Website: home-depot
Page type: delivery-shipping
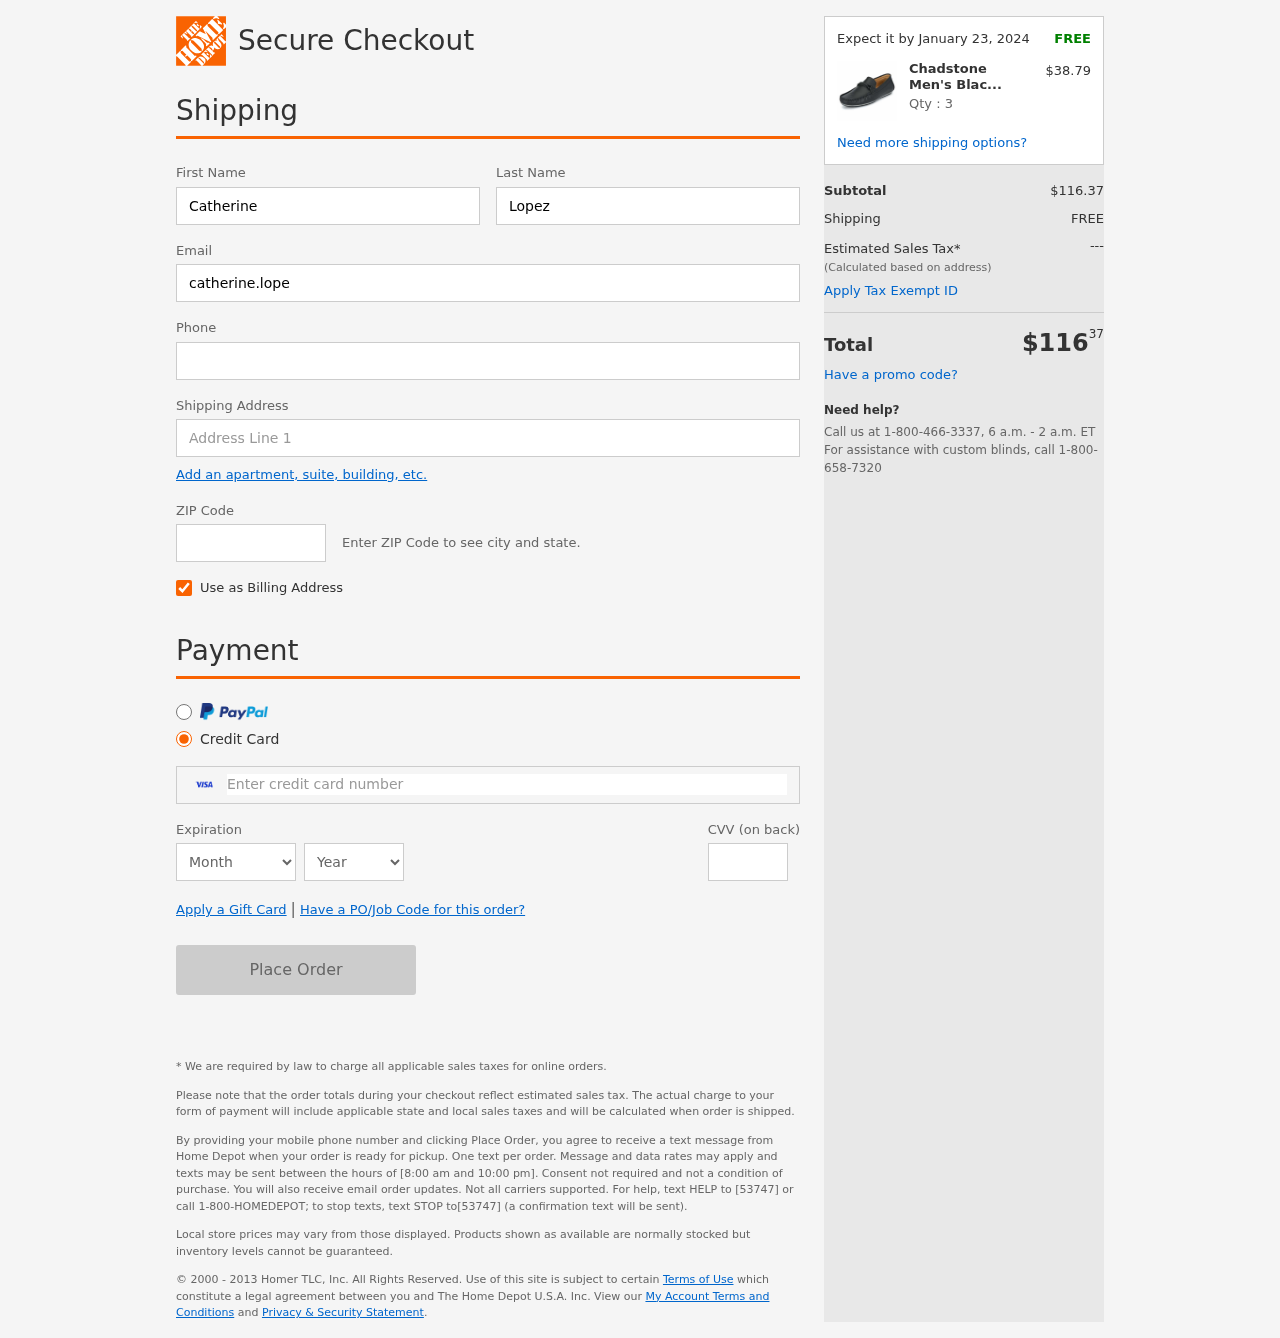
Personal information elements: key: PII_CARD_CVV
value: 823
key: PII_CARD_EXPIRY_MONTH
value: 07
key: PII_CARD_EXPIRY_YEAR
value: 29
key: PII_CARD_NUMBER
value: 4614 7417 0707 9975
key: PII_EMAIL
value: catherine.lopez@yahoo.com
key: PII_FIRSTNAME
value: Catherine
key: PII_LASTNAME
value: Lopez
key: PII_PHONE
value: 3965578578
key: PII_POSTCODE
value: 06318
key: PII_STREET
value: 90080 Olivia Mount Suite 813
Product elements: key: PRODUCT1_NAME
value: Chadstone Men's Black Loafers-10 UK (44 EU) (CH 110)
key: PRODUCT1_PRICE
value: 38.79
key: PRODUCT1_QUANTITY
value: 3
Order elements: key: ORDER_DELIVERY_DATE
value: Expect it by January 23, 2024
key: ORDER_SUBTOTAL
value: $116.37
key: ORDER_SHIPPING_COST
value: FREE
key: ORDER_TOTAL
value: $11637